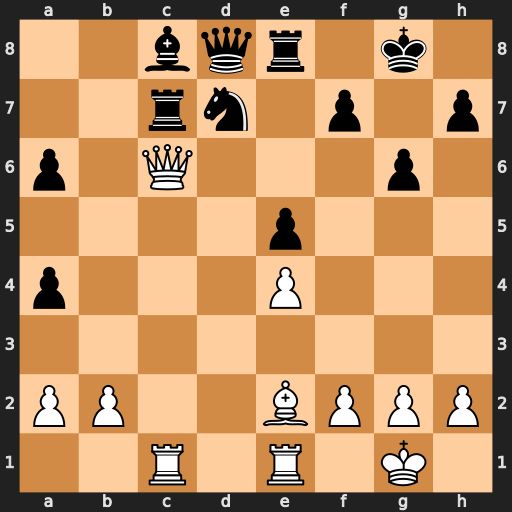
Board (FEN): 2bqr1k1/2rn1p1p/p1Q3p1/4p3/p3P3/8/PP2BPPP/2R1R1K1
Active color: w
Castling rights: -
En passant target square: -
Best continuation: Qxc7 Qxc7 Rxc7